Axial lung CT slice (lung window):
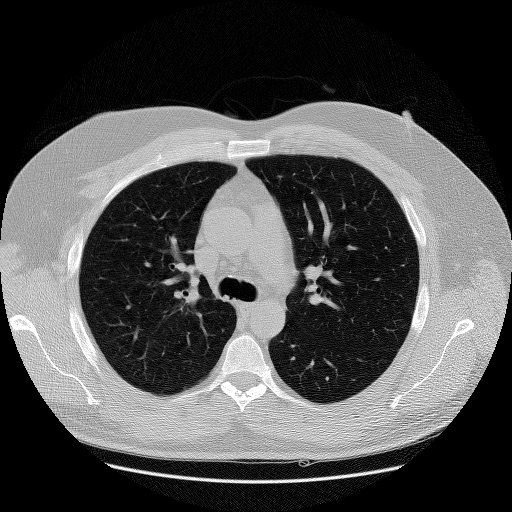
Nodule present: no